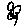
Label: flower